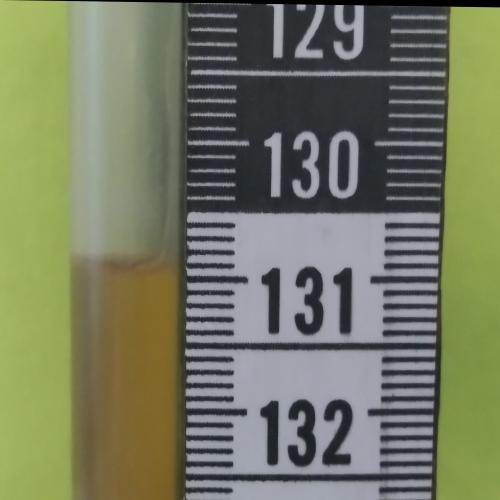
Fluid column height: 130.9 cm